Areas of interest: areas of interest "Park and greenspace"
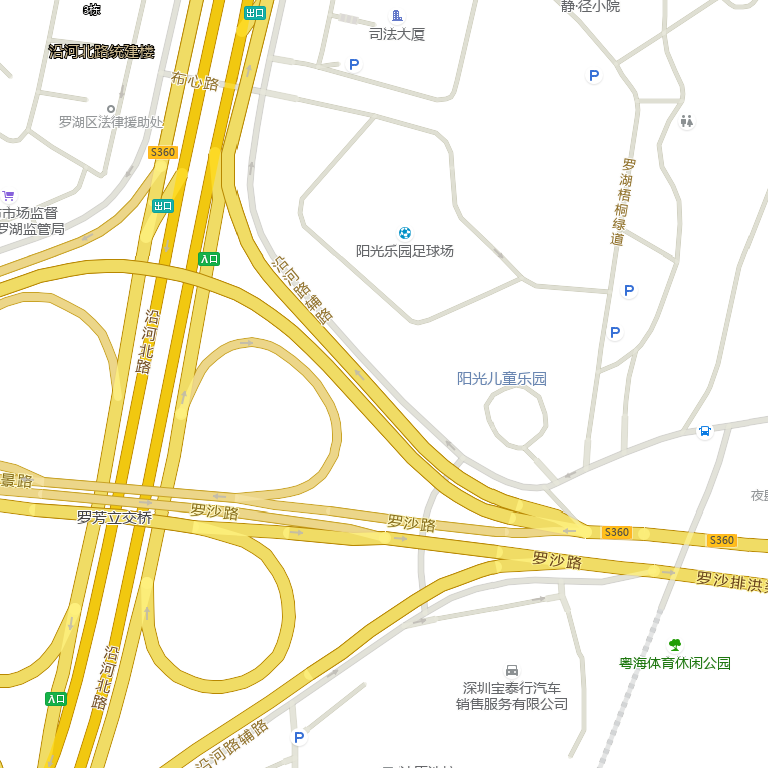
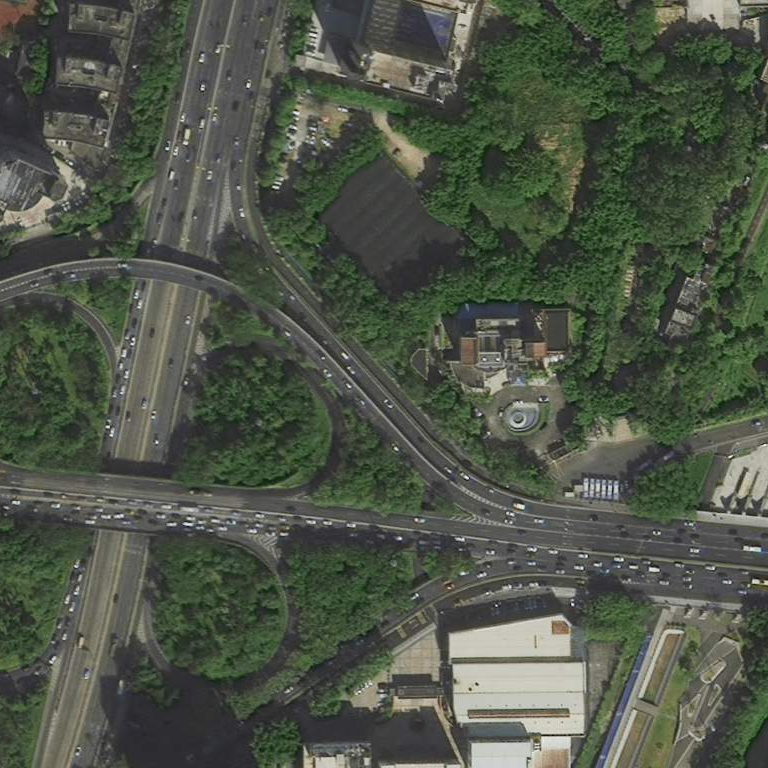